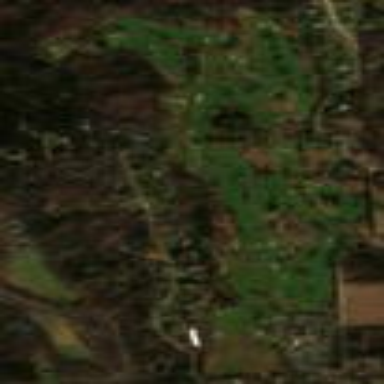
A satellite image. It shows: Golf course surrounded by greenery.